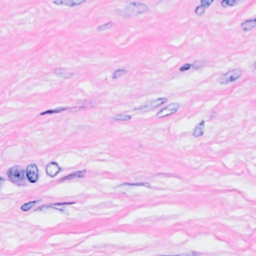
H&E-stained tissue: Breast